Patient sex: M
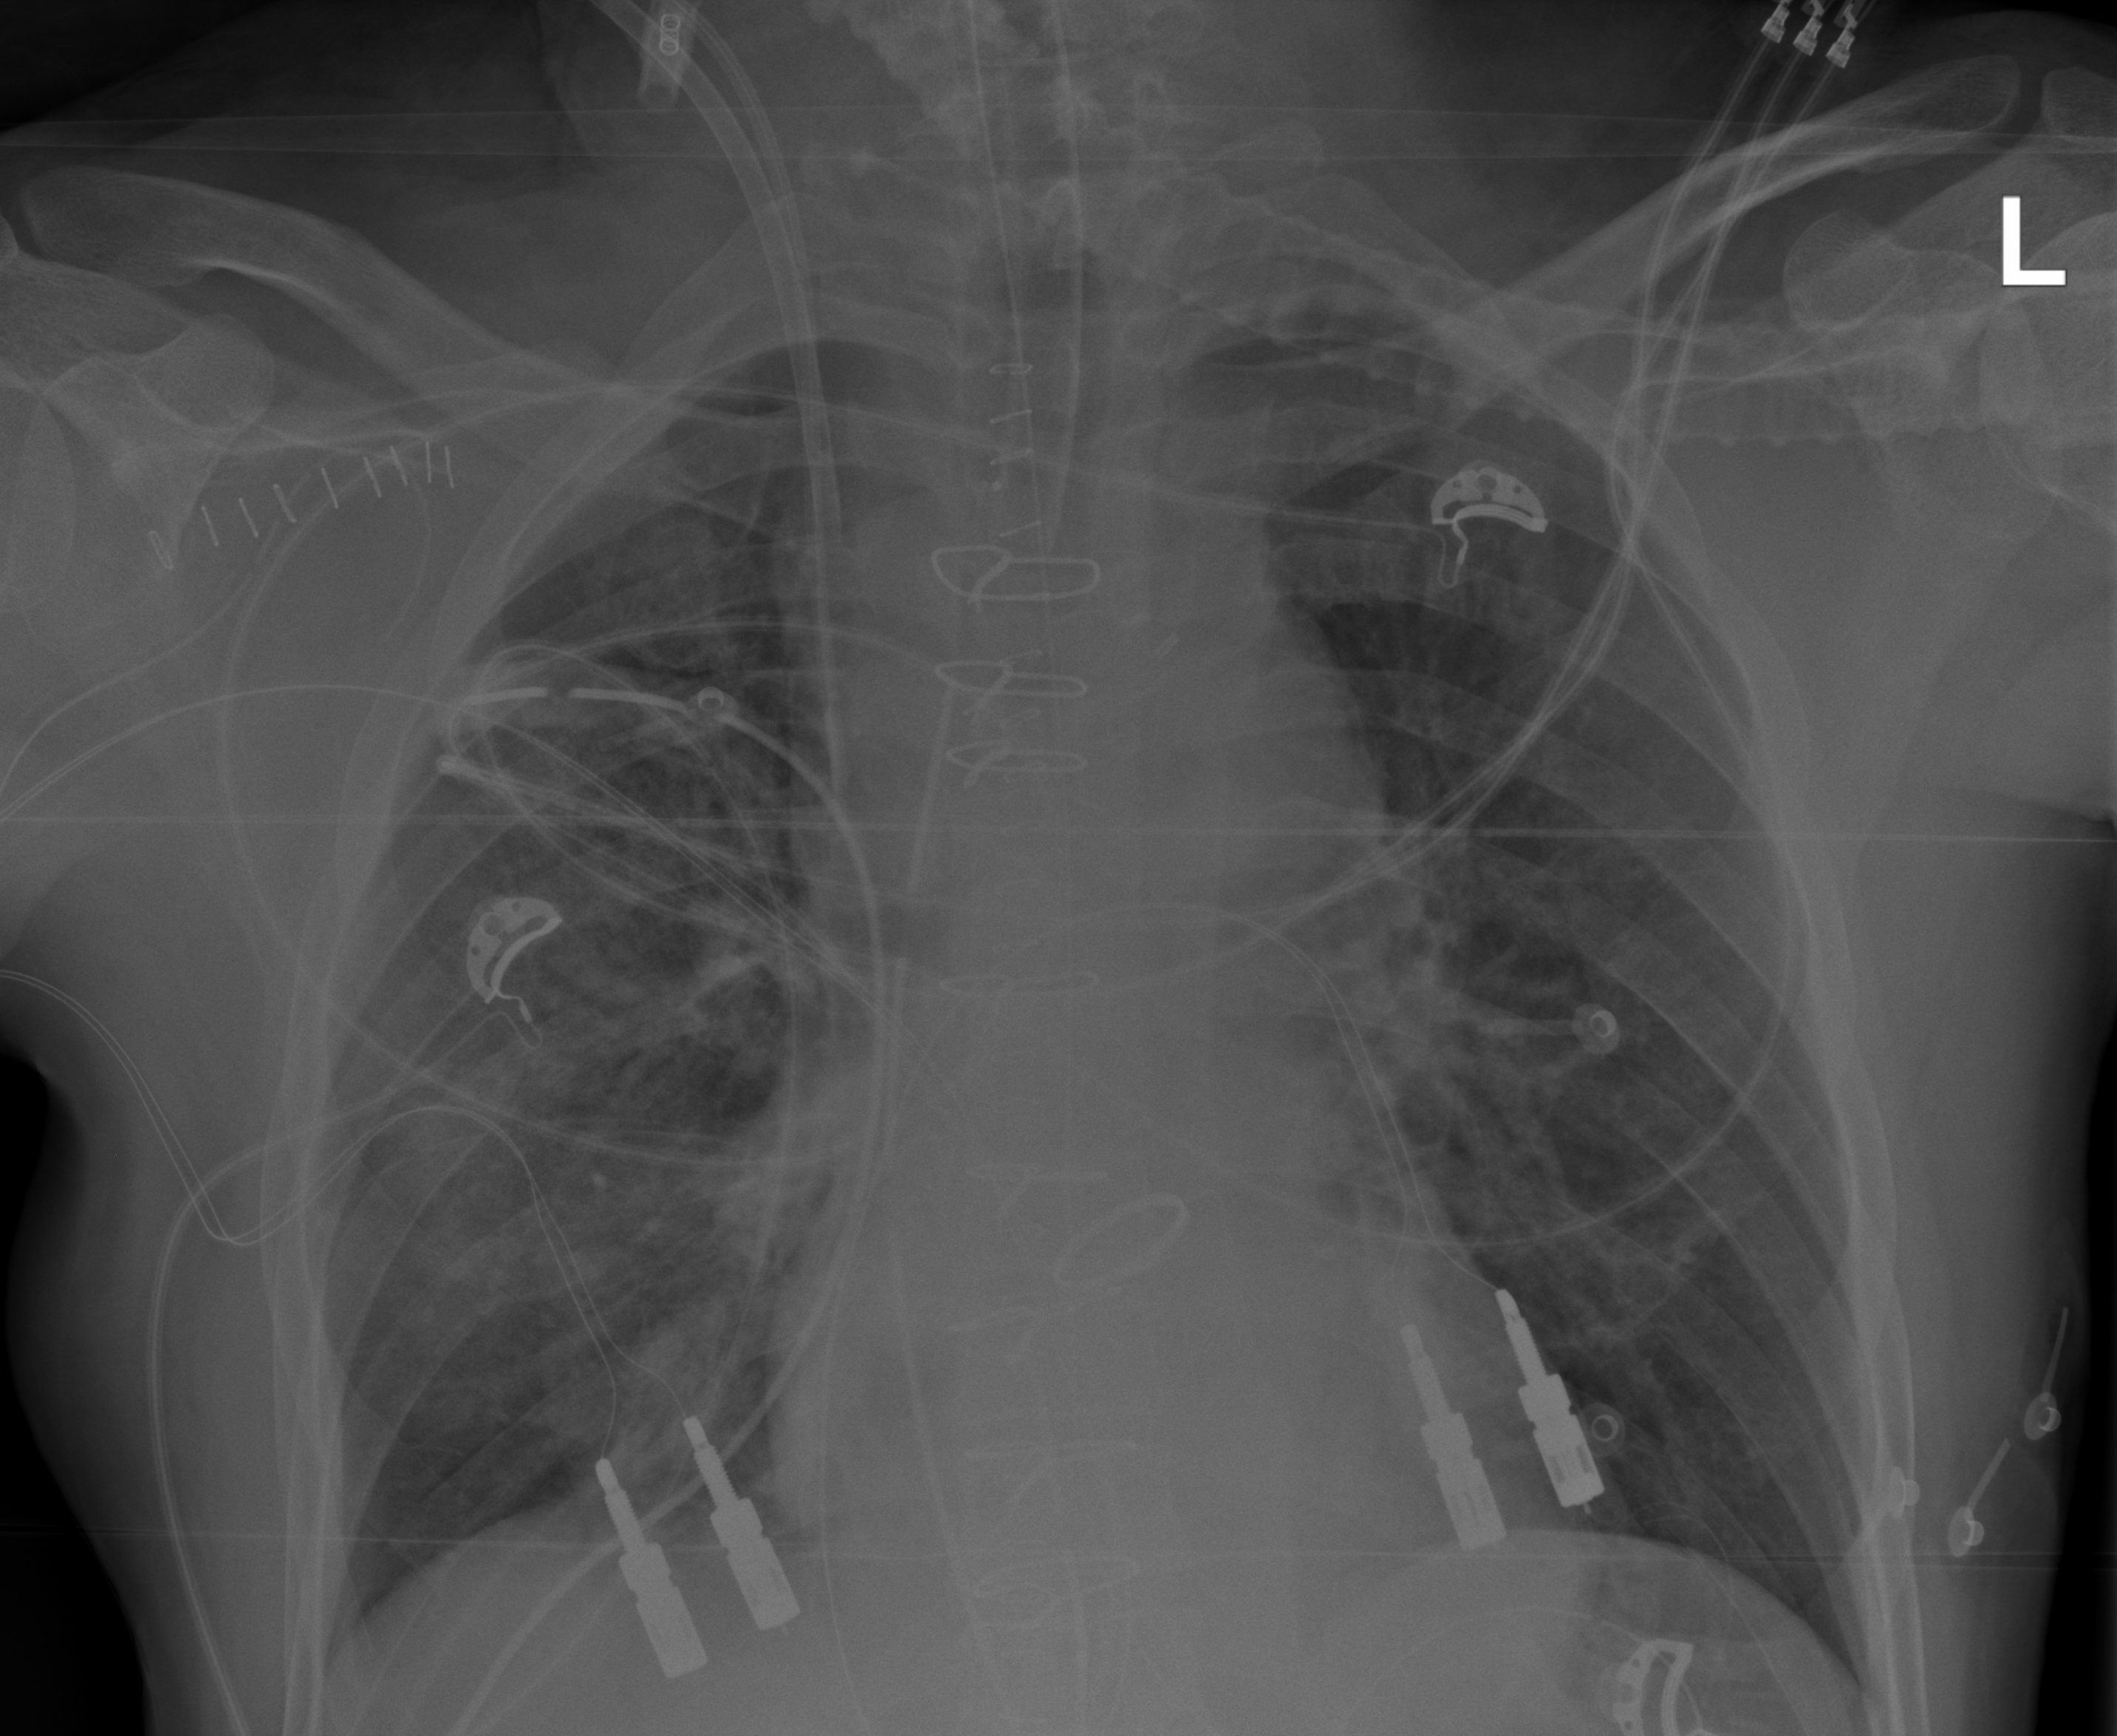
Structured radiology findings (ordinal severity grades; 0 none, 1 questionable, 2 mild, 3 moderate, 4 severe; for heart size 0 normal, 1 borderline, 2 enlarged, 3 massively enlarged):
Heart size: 0
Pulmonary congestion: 0
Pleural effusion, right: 0
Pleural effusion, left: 0
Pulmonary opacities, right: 0
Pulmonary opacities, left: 0
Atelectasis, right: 2
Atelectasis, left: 0